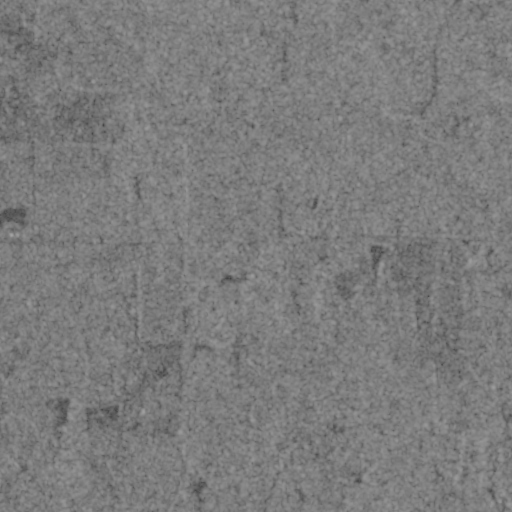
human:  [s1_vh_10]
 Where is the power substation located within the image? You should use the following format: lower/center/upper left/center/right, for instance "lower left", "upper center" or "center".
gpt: The power substation is located in the center right of the image.
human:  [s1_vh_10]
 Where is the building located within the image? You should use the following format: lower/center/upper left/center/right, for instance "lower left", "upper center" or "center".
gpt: The building is located in the upper right of the image.
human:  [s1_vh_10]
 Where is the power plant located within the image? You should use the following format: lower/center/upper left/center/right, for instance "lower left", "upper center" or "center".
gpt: There is no power plant in the image.

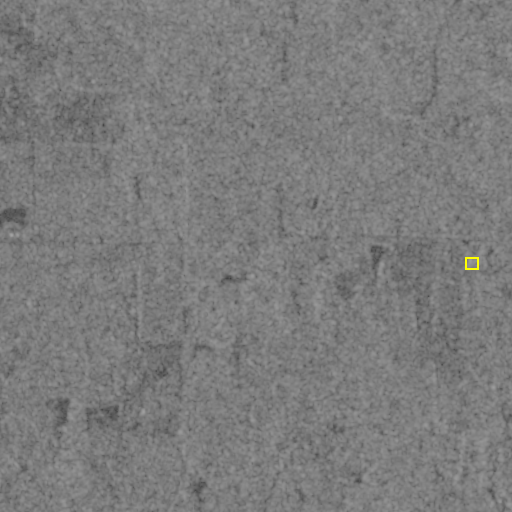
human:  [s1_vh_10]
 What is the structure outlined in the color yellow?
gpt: The structure outlined in yellow is a power substation.
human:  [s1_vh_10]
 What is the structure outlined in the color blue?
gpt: There is no blue outline.